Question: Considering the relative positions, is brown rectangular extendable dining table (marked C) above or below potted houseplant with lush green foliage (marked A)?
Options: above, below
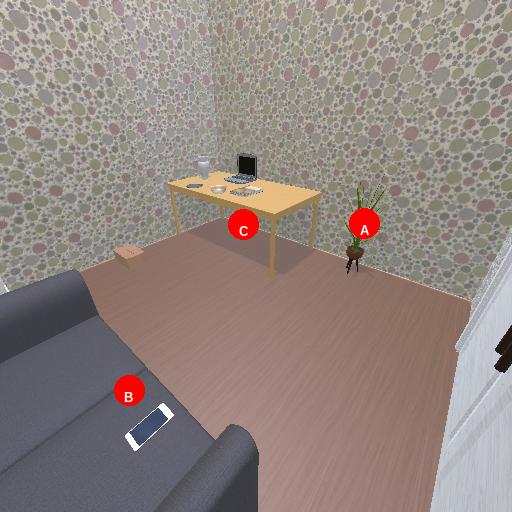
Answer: above